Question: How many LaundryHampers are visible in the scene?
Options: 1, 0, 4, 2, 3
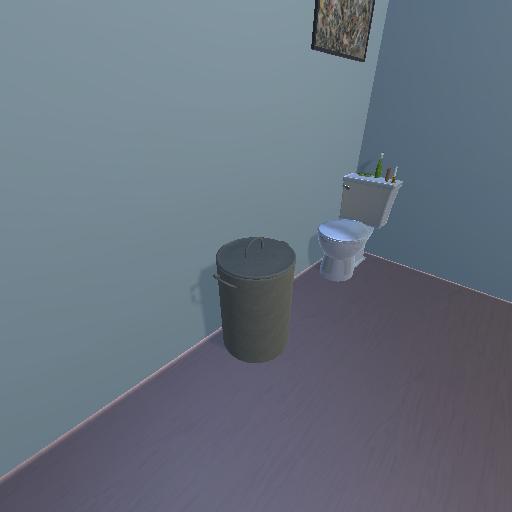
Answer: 1